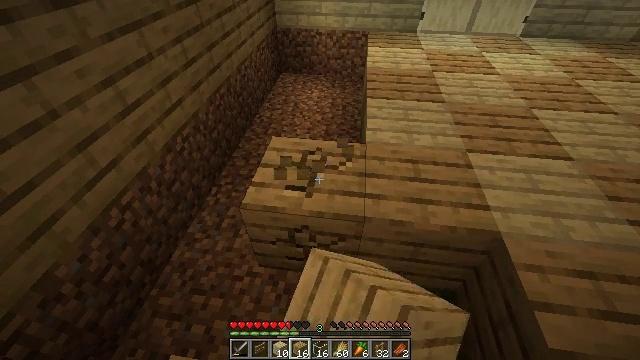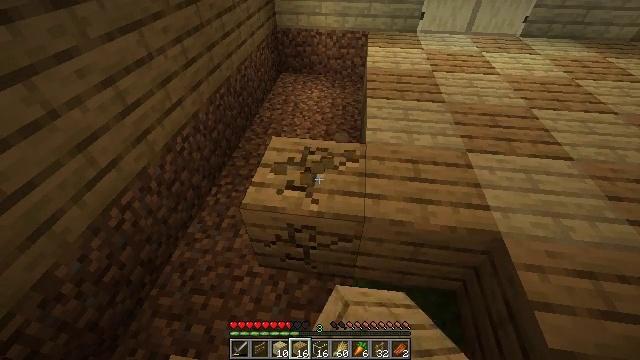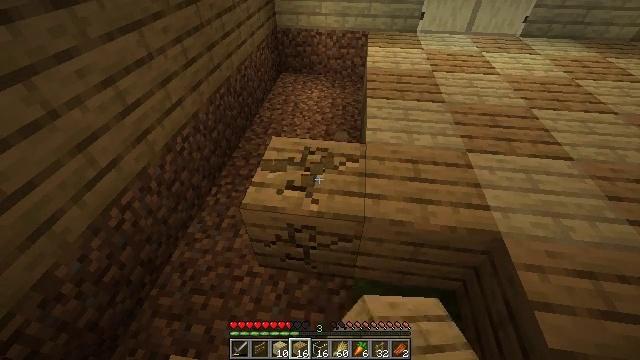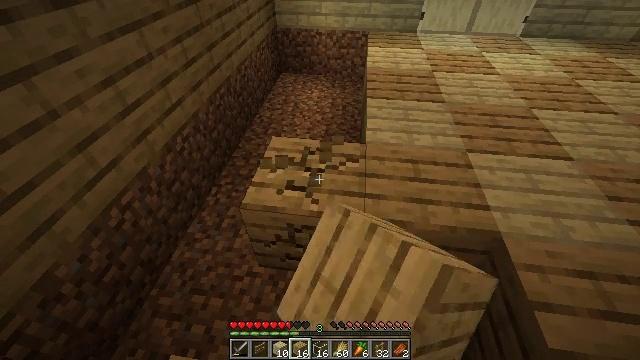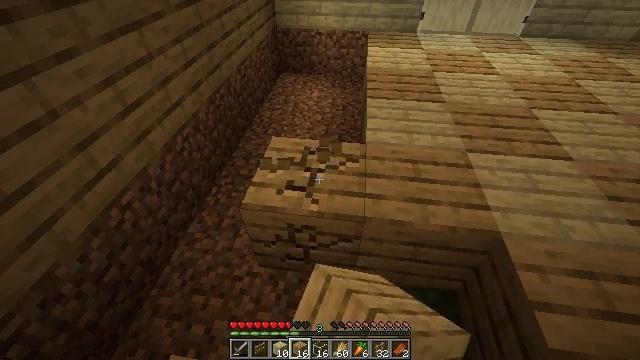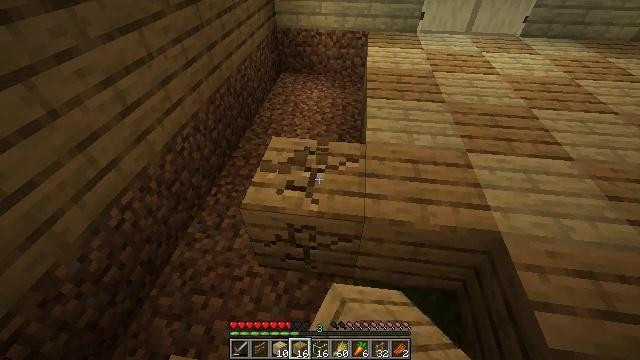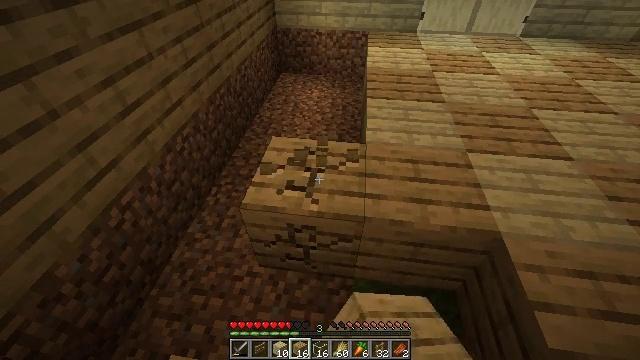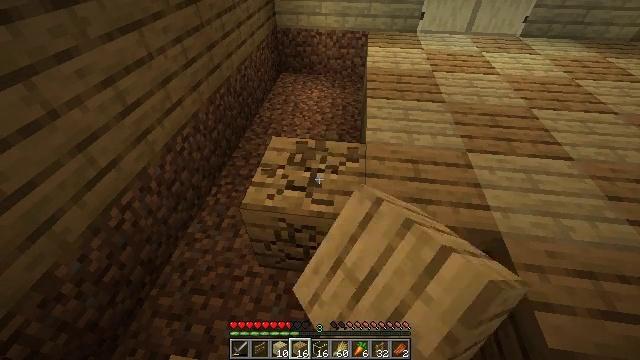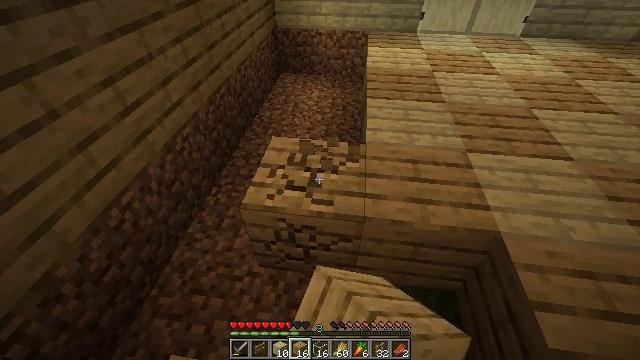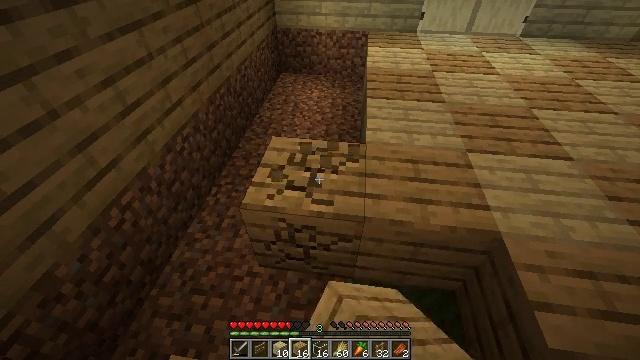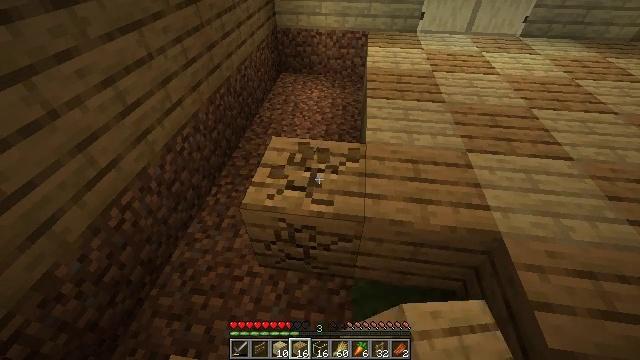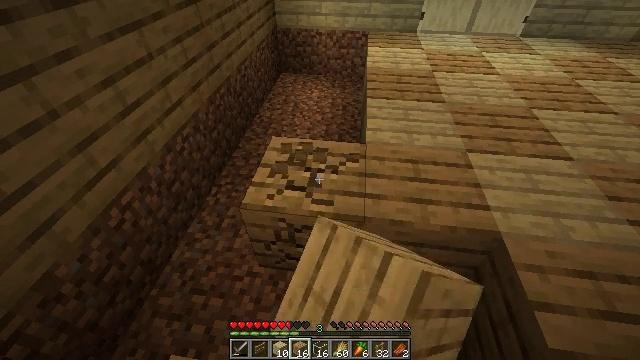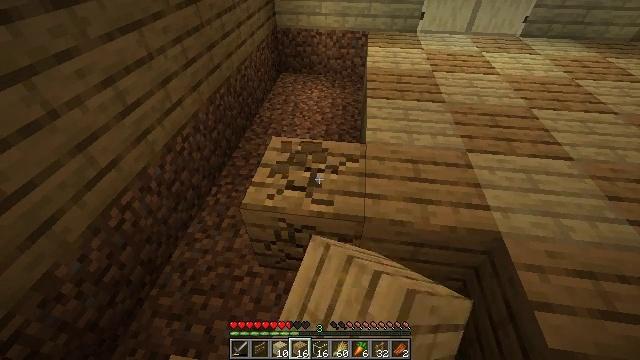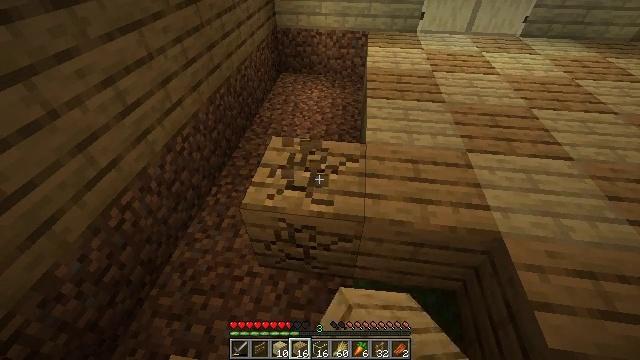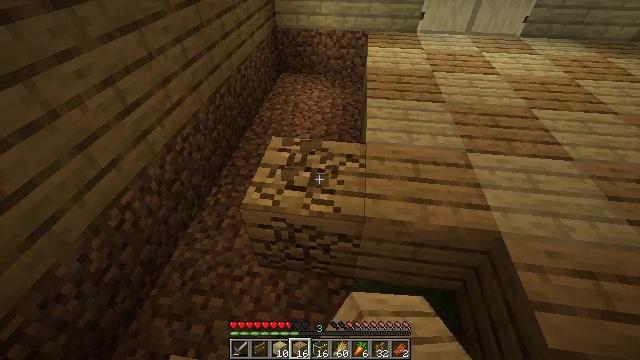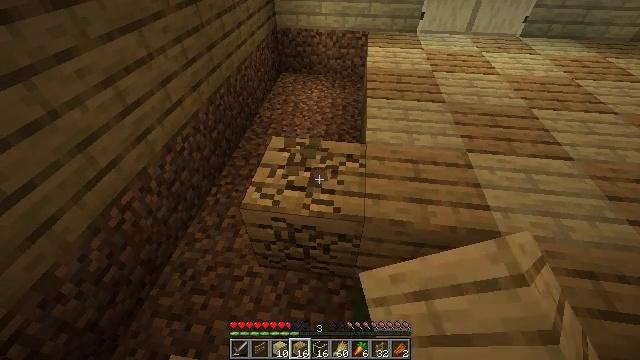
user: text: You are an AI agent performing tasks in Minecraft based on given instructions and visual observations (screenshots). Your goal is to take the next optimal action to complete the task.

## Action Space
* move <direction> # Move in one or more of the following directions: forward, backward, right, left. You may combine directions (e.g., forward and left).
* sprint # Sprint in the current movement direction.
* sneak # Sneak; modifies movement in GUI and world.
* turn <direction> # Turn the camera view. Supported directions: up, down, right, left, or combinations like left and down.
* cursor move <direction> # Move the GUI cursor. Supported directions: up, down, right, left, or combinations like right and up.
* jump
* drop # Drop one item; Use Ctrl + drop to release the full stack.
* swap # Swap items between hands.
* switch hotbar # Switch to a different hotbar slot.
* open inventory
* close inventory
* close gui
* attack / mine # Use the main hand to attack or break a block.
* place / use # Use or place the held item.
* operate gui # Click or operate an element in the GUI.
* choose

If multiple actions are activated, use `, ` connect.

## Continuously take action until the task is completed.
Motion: motion action
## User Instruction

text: Attack the oak planks to recycle it.
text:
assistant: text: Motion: attack / mine
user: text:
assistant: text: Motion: attack / mine
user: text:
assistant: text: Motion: attack / mine
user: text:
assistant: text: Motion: attack / mine
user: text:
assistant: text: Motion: attack / mine
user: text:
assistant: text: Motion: attack / mine
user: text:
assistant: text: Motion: attack / mine
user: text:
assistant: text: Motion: attack / mine
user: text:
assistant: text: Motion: attack / mine
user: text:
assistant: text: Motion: attack / mine
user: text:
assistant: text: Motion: attack / mine
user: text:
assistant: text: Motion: attack / mine
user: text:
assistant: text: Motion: attack / mine
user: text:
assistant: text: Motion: attack / mine
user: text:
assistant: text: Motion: attack / mine
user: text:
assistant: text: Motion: attack / mine
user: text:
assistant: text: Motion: attack / mine
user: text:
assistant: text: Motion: attack / mine
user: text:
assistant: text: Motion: attack / mine
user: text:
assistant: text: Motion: attack / mine
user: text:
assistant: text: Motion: attack / mine
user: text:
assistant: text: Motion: attack / mine
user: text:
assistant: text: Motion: attack / mine
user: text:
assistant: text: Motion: attack / mine
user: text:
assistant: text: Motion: attack / mine
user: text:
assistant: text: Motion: attack / mine
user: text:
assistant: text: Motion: attack / mine
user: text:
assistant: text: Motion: attack / mine
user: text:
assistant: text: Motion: attack / mine
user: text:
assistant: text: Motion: attack / mine